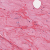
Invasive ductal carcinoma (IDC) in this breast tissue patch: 0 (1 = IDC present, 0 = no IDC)